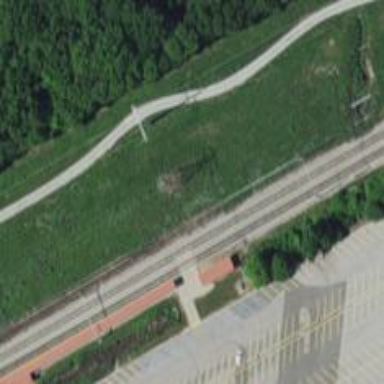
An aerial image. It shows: Railway with electrified contact lines.